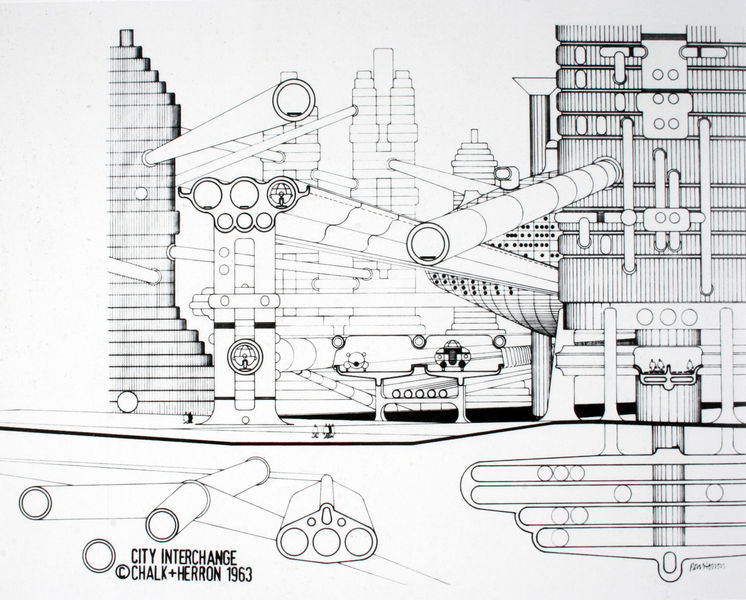
Titel: "Interchange-City-Project", Perspektivische Einsichten, Ausschnitt
Künstler: Archigram
Schlagwörter: weiß, stadt, grau, paris, schwarz, skizze, säulen, zeichnung, gebäude, architektur, ebene, schrift, gelenke, moderne, abstrakt, grafik, graphik, fabrik, industrie, datum, jahreszahl, futurismus, maschine, technik, schraffur, schwarzweiß, beschriftung, entwurf, geschosse, plan, stockwerke, querschnitt, konstrukt, rohr, aufriss, verbindungen, fundamente, utopie, unterirdisch, mechanik, raun, rohre, technische zeichnung, röhre, röhren, zukunft, roboter, kupplung, kupplungen, mecjanik, centre pompidou